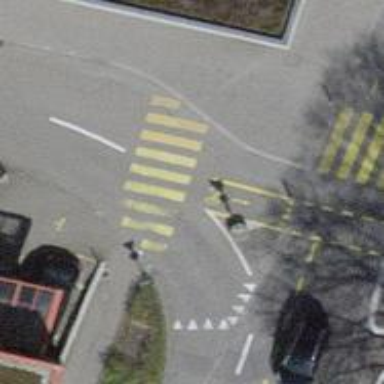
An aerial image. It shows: Uncontrolled zebra crossing with zebra markings.